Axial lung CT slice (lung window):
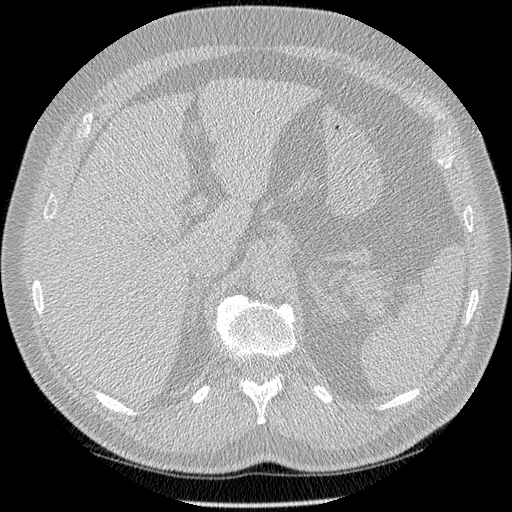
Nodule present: no